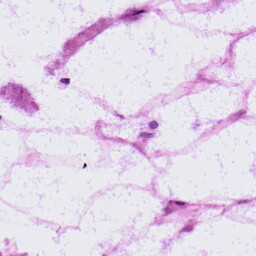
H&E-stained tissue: LymphNode